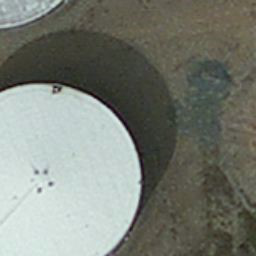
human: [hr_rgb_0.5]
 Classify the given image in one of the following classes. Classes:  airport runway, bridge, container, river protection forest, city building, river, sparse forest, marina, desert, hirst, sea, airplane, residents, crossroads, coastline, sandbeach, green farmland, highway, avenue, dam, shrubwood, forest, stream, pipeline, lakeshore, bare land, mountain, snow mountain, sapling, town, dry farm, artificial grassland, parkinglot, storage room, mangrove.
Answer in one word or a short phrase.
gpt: storage room